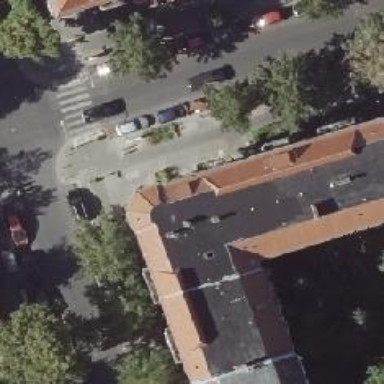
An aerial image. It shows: Cafe.